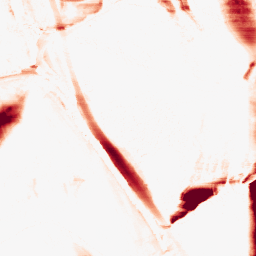
Category: morphological
Decomposition family: morphological_ellipse
Decomposition parameters: operation: opening
width: 5
height: 50
Upsampling method: sinc_blackman
Upsampling parameters: scale: 2
kernel_size: 16
Upsampling scale: 2